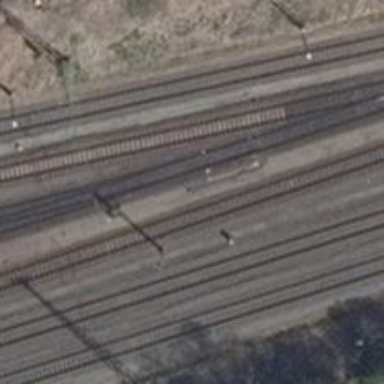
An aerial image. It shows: Railway switch with the turnout pointing to the right.